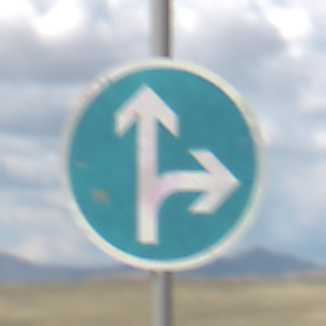
Verkehrszeichen: VorgeschriebeneFahrtrichtungGeradeausOderRechts
Umgebung: Outdoor, Nature
Tageszeit: Midday
Wetter: PartlyCloudy
Licht: Natural
Jahreszeit: NotSpecified
Kontrast: HighContrast